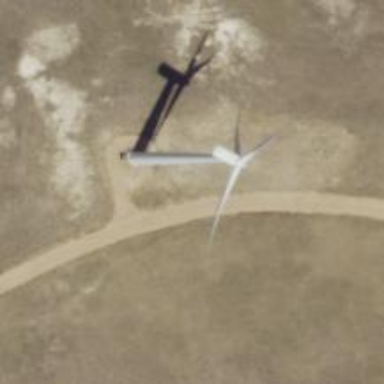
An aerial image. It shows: Wind generator using wind turbines of horizontal axis.